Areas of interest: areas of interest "Xiaoshan Guali Cultural and Sports Center"
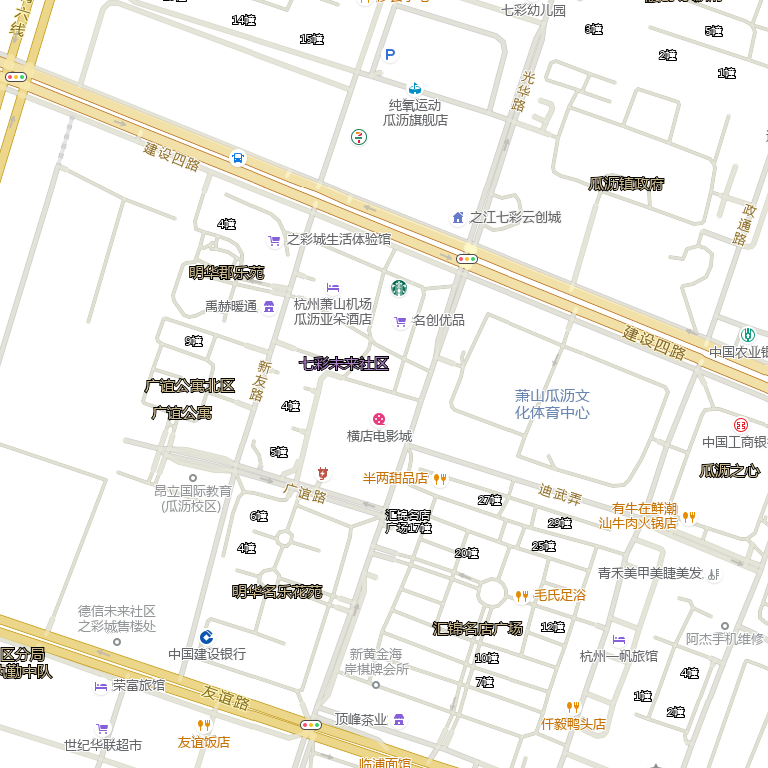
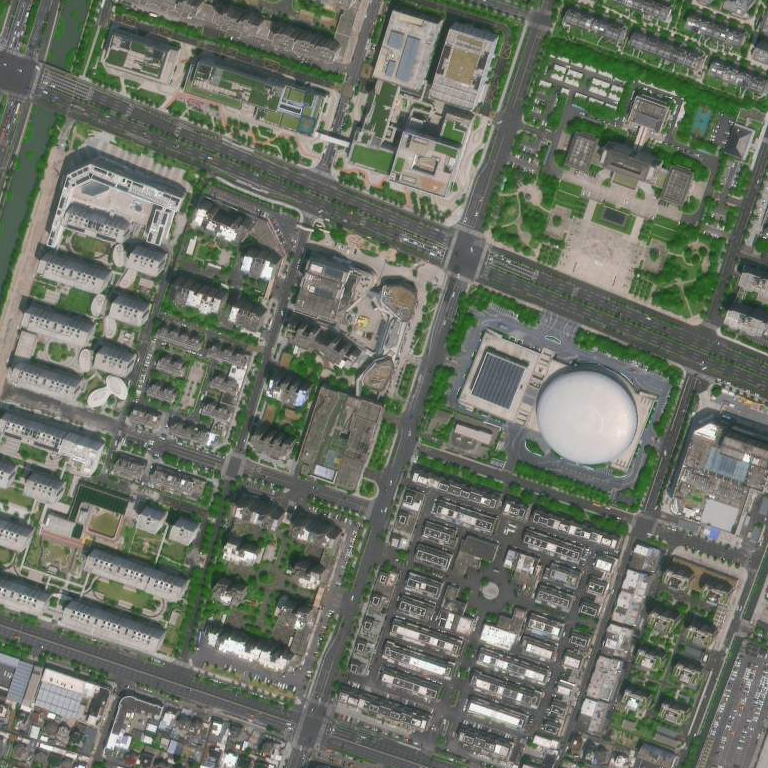